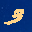
Label: 3